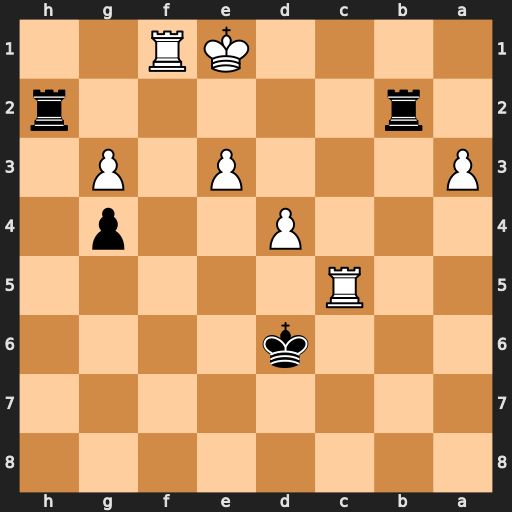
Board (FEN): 8/8/3k4/2R5/3P2p1/P3P1P1/1r5r/4KR2
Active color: b
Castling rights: -
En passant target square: -
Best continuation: Rb1+ Rc1 Rxc1#